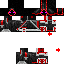
A female skeleton skin with dark skin, wearing brown helmet dressed in a red robe top and red pants, featuring a closed mouth.